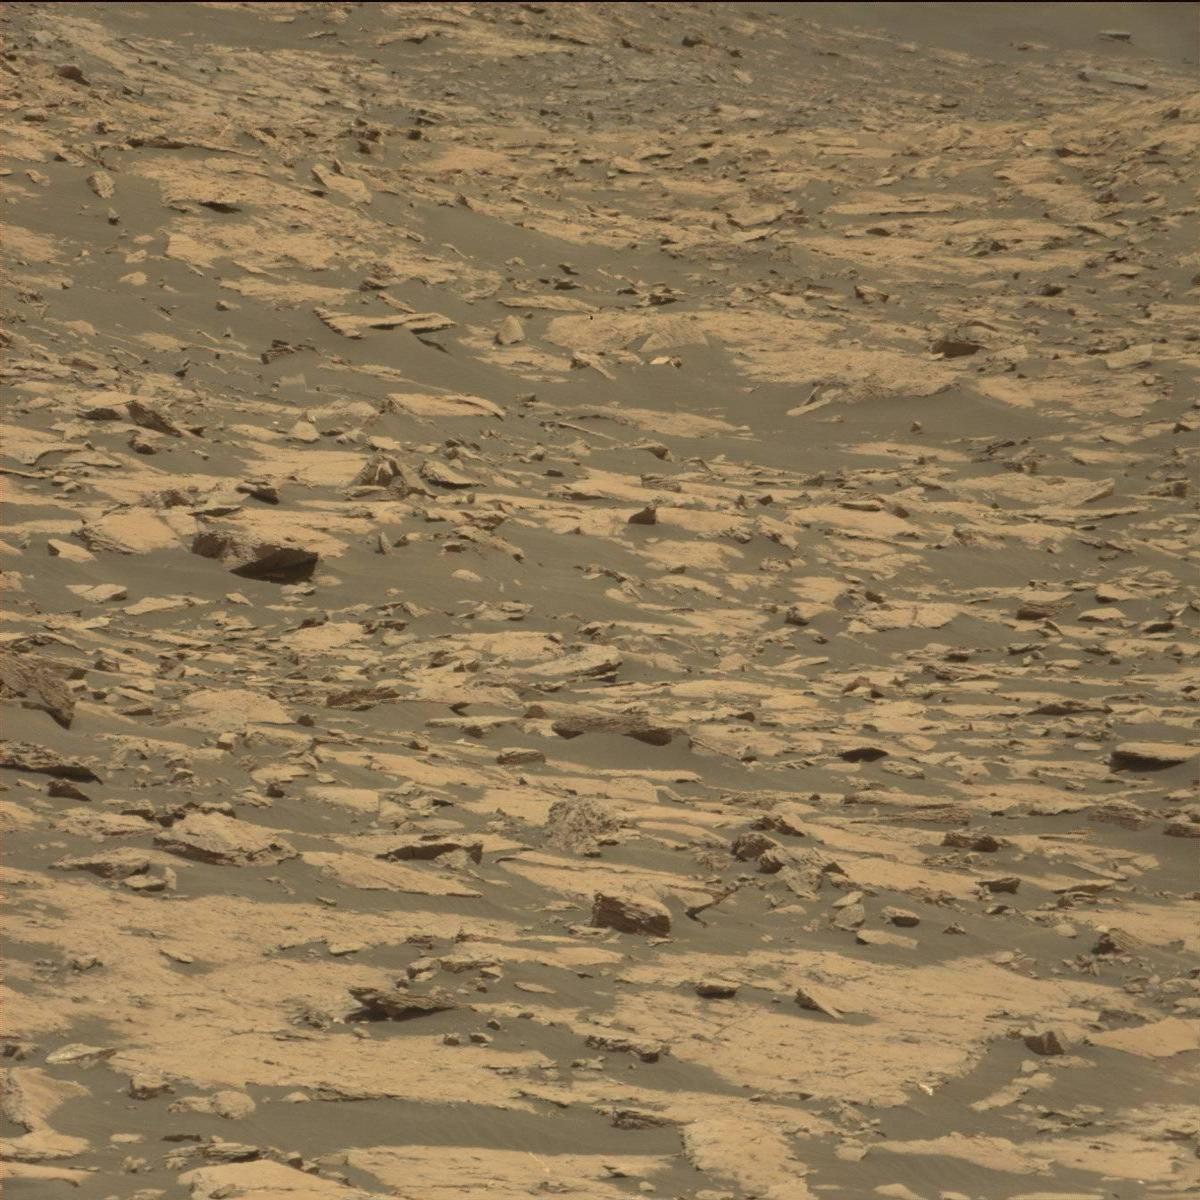
Terrain classes present: Bedrock, Sand / Soil